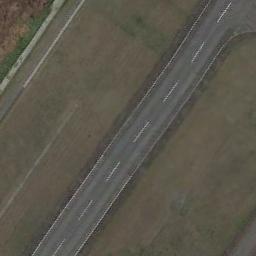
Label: runway